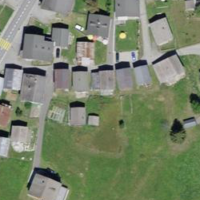
EUNIS habitat code: 55
Species observed at this site:
Sorbus aucuparia